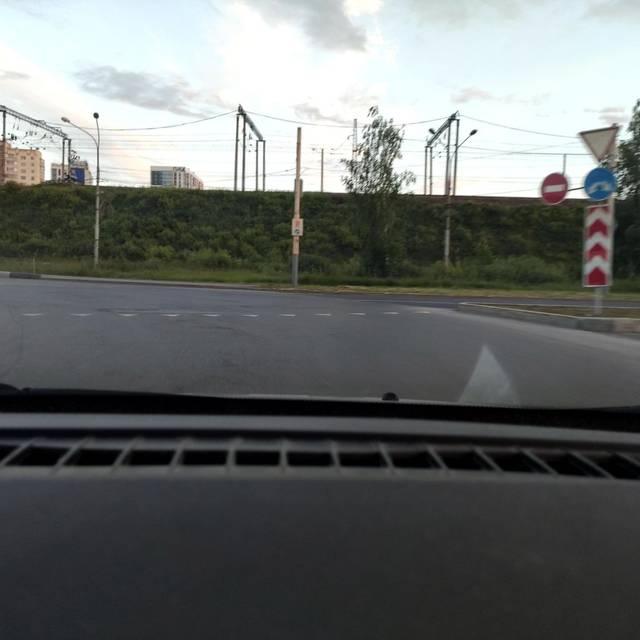
Region: Russia
Coordinates: 58.004, 56.194